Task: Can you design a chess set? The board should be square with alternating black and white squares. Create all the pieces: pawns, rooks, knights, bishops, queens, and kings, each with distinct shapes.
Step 4035:
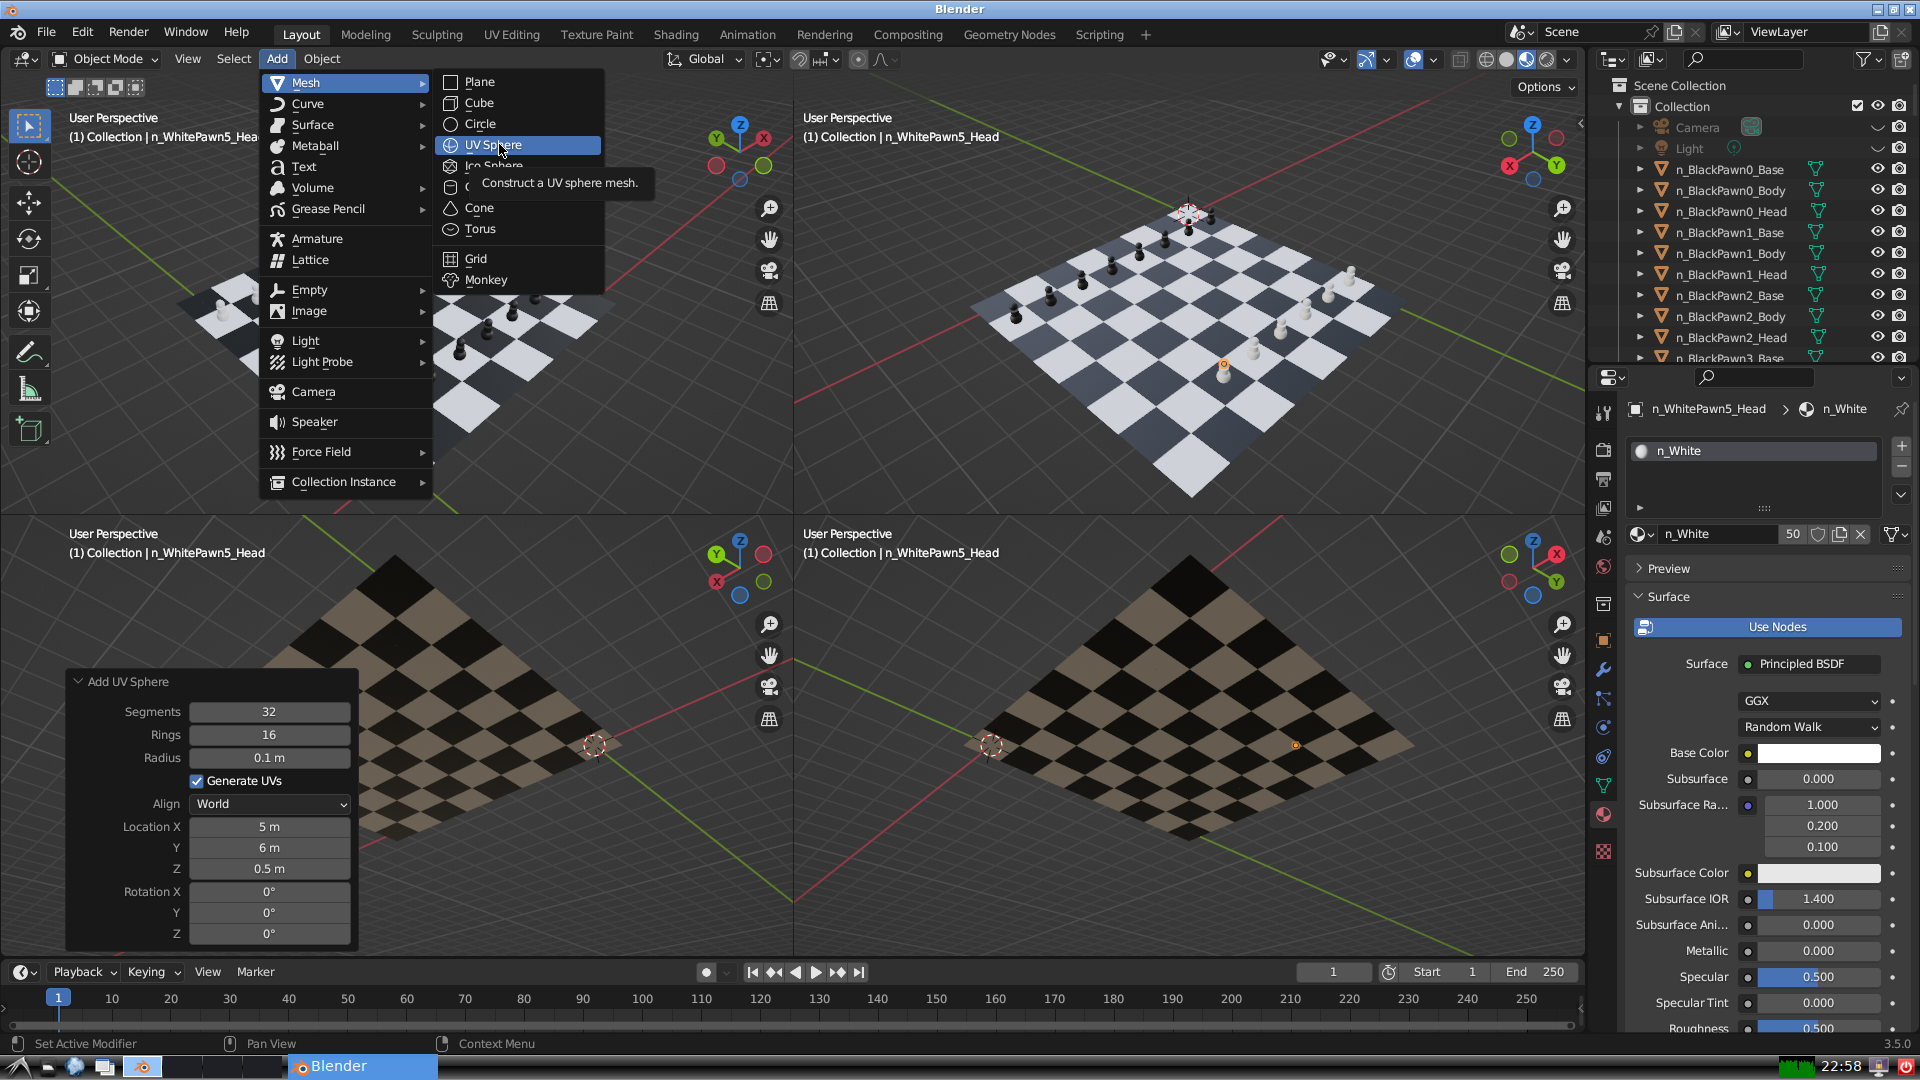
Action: click: no